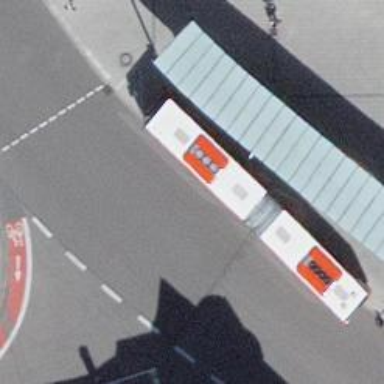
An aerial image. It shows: Bus stop with shelter for public transportation.